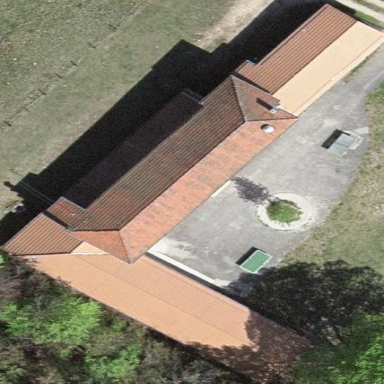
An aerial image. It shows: Community centre building.